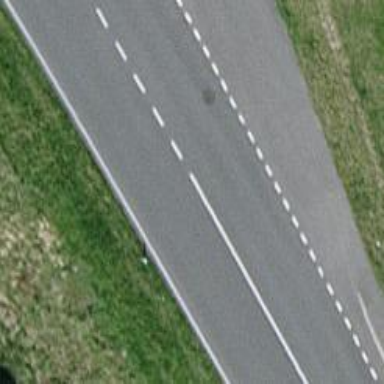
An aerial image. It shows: Primary highway with asphalt surface and lanes for cycling on both sides.